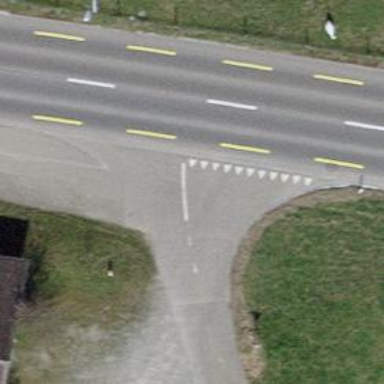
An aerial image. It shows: Road with "give way" sign.